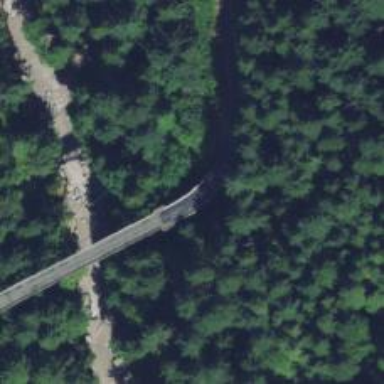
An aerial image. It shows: Tertiary road with bridge.